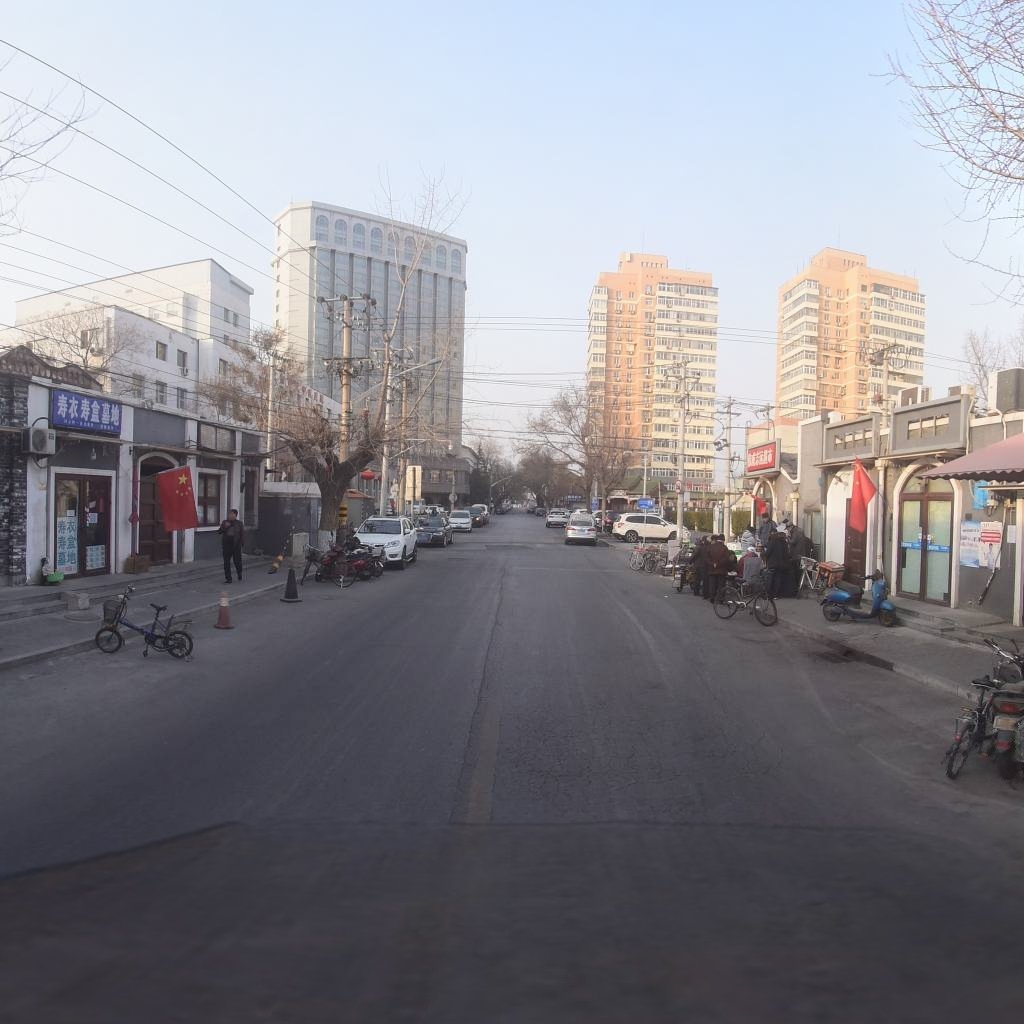
Region: Xicheng
Road damage annotations: alligator crack, longitudinal crack